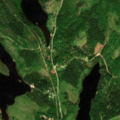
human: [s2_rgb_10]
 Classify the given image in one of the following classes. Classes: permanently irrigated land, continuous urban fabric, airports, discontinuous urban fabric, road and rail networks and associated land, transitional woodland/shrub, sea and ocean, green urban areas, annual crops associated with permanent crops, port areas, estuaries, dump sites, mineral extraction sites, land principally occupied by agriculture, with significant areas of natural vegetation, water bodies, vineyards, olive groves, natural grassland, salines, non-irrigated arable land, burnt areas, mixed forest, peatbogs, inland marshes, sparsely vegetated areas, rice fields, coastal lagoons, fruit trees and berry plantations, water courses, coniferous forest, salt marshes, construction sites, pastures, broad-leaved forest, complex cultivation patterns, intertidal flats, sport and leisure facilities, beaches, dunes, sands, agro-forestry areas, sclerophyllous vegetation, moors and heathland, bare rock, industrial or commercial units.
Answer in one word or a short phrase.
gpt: coniferous forest, mixed forest